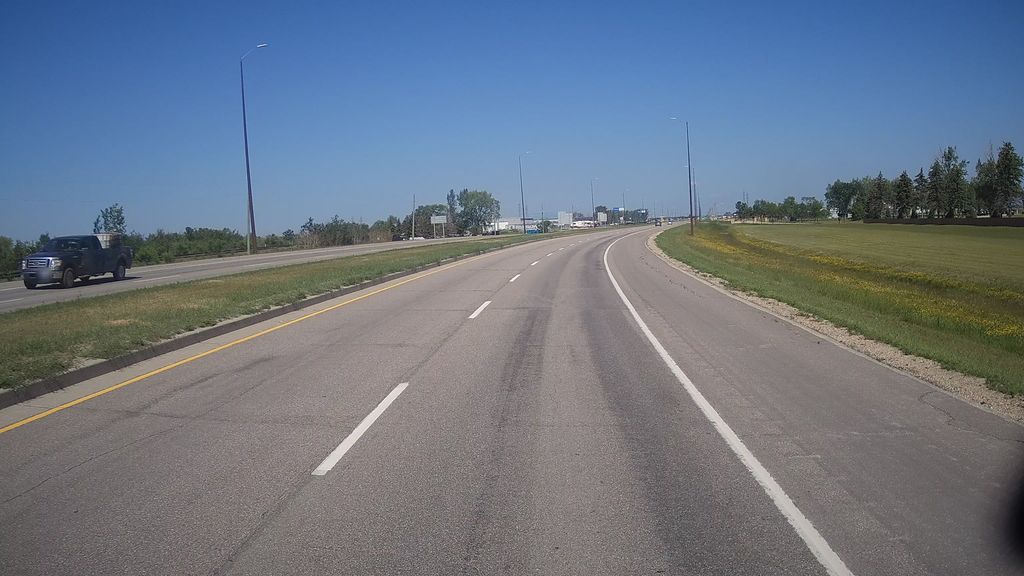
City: winnipeg